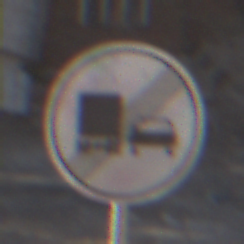
Verkehrszeichen: EndeUeberholverbotKraftfahrzeuge
Umgebung: Outdoor, Suburban
Tageszeit: MorningAfternoon
Wetter: PartlyCloudy
Licht: Natural
Jahreszeit: NotSpecified
Kontrast: HighContrast